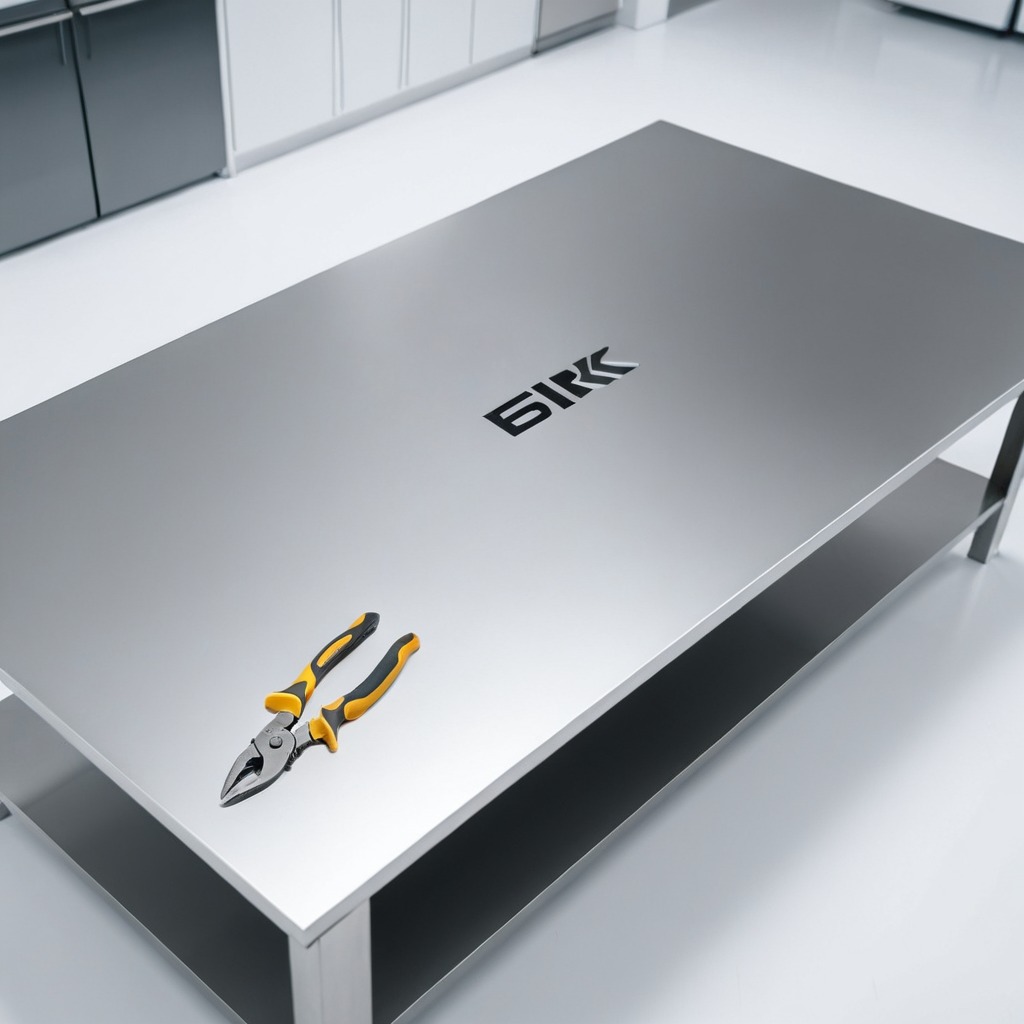
A plier is lying on the stainless steel table in a high-end prototyping lab.